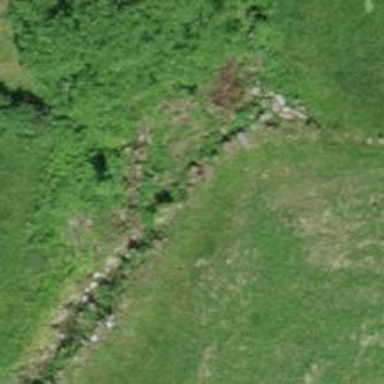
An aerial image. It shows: Hedge acting as barrier.